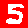
Digit: 5